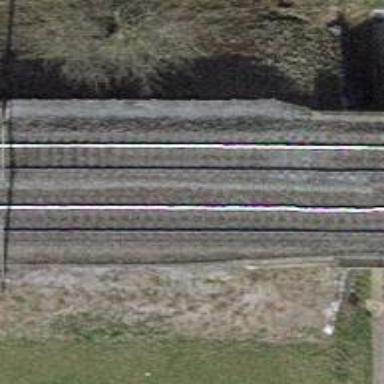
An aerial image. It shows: Single-track railway bridge with electrified contact line.